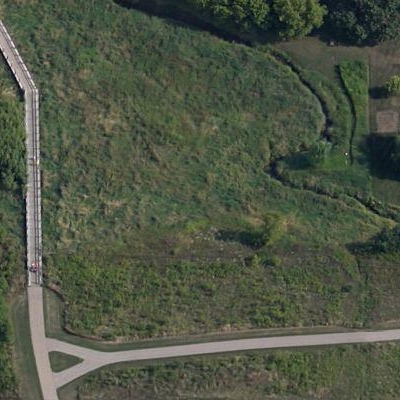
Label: aGrass